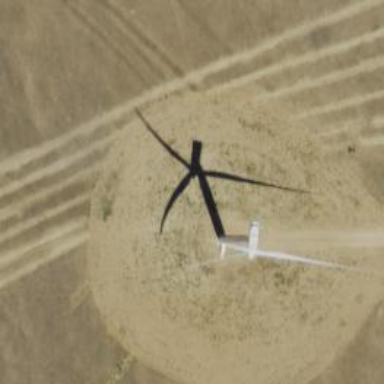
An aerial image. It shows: Wind generator of the horizontal axis type made by Vestas.